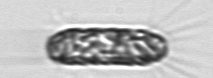
Label: Corethron_hystrix